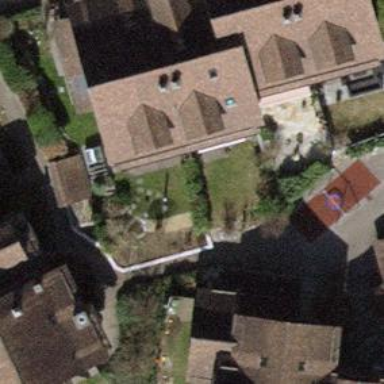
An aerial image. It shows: Residential building.